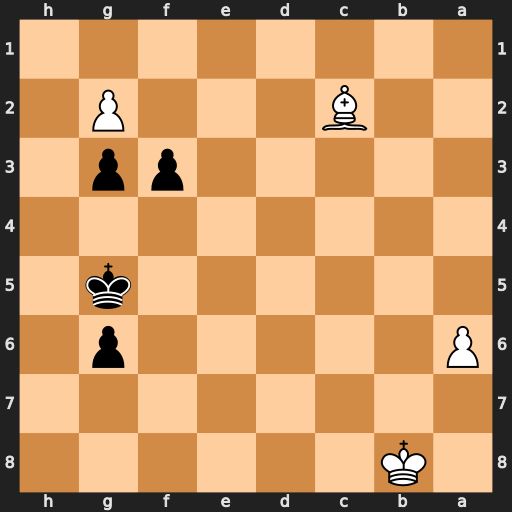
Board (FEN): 1K6/8/P5p1/6k1/8/5pp1/2B3P1/8
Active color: b
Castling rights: -
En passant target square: -
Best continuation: fxg2 a7 g1=Q a8=Q Qb6+